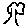
Label: tree